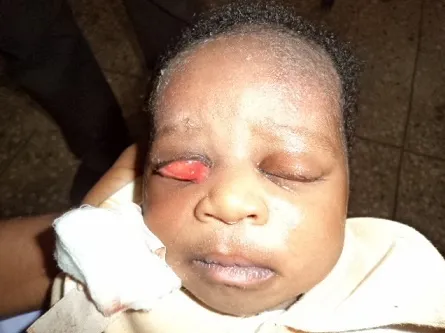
Picture showing left reverted upper eyelid and right resolving chemosis.
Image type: medical_photograph (other_medical_photograph)